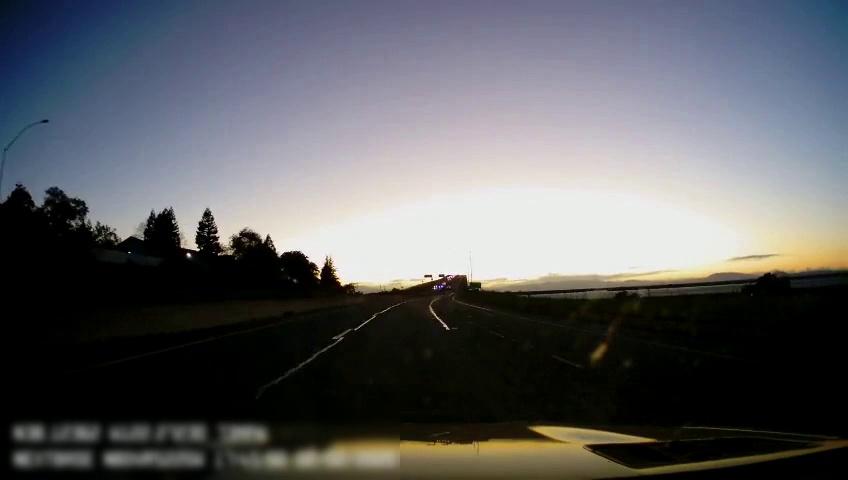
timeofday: Dusk/Dawn/Twilight
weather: Sunny
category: Drivable Space
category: Drivable Space
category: Lanes | Current Lane
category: Lanes | Current Lane
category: Lanes | Alternate Lane
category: Lanes | Alternate Lane
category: Lanes | Alternate Lane